Question: I'm having a lot of problems lately because of what seems to be a bug in the <URL> package, primarily due to the fact that registration names are not being considered.
For instance, if I register my classes like this:
'''
var container = new UnityContainer()
.RegisterType<Consumes<Command1>.All, Handler1>("Handler1")
.RegisterType<Consumes<Command1>.All, Handler3>("Handler3");
'''
A few lines later, I use the 'LoadFrom' extension method to get the registered consumers in the container like this:
'''
IServiceBus massTransitBus = ServiceBusFactory.New(_sbc =>
{
_sbc.UseBinarySerializer();
_sbc.UseControlBus();
_sbc.ReceiveFrom("msmq://localhost/MyQueue");
_sbc.UseMsmq(_x =>
{
_x.UseSubscriptionService("msmq://localhost/mt_subscriptions");
_x.VerifyMsmqConfiguration();
});
_sbc.Subscribe(_s => _s.LoadFrom(container));
});
'''
What happens is that my handlers are never called when the associated messages hit the bus.
After pondering for a while, I decided to take a look at the implementation and it became clear why this happens:
This is the main code inside the 'LoadFrom' method:
'''
public static void LoadFrom(this SubscriptionBusServiceConfigurator configurator, IUnityContainer container)
{
IList<Type> concreteTypes = FindTypes<IConsumer>(container, x => !x.Implements<ISaga>());
if (concreteTypes.Count > 0)
{
var consumerConfigurator = new UnityConsumerFactoryConfigurator(configurator, container);
foreach (Type concreteType in concreteTypes)
consumerConfigurator.ConfigureConsumer(concreteType);
}
...
}
'''
Notice that it only finds the types and does not pass any information of the names forward. This is the 'FindTypes<T>' implementation:
'''
static IList<Type> FindTypes<T>(IUnityContainer container, Func<Type, bool> filter)
{
return container.Registrations
.Where(r => r.MappedToType.Implements<T>())
.Select(r => r.MappedToType)
.Where(filter)
.ToList();
}
'''
After a few indirections, it all comes down to this single line, inside the 'UnityConsumerFactory<T>' class, that actually creates the instance of the consumer:
'''
var consumer = childContainer.Resolve<T>();
'''
This absolutely will not work with Unity when there are multiple registrations, because the only way to register (and then resolve) multiple implementations in Unity is to give them a name on the 'RegisterType' call and later on specifying this name on the 'Resolve' call.
Perhaps I'm missing something completely basic in all this and the error is on my part? The source for the MassTransit Unity components can be found <URL>. I did not look into the code for the other containers because I'm not familiar with them, but I assume this has been handled in some way? I think having more than one consumer for the same message type inside the same container is actually quite common.
In this particular case, it would be better to pass along not only the 'Type' from the registration in the container, but also the Name used for the registration.
Well the problem is a bit more clear now that Travis took the time to explain it. I should have noticed it earlier.
It seems I should be registering the types directly for they to be correctly resolved inside the factory, like this:
'''
var container = new UnityContainer()
.RegisterType<Handler1>()
.RegisterType<Handler3>();
'''
With this approach, I can also omit the registration name, since now their build keys inside the container are different.
Well, this would work perfectly if this was our real scenario, but it isn't. Let me explain what exactly we are doing:
Before we started using MassTransit, we already had an interface used for the command pattern, called 'ICommandHandler<TCommand>', where 'TCommand' is a base model for commands in the system. When we started considering the use of a service bus, it was clear from the get go that it should be possible to switch later on to another service bus implementation without much hassle. With that in mind, I proceeded to create an abstraction over our commanding interface to behave like one of the consumers that MT expects. This is what I came up with:
'''
public class CommandHandlerToConsumerAdapter<T> : Consumes<T>.All
where T : class, ICommand
{
private readonly ICommandHandler<T> _commandHandler;
public CommandHandlerToConsumerAdapter(ICommandHandler<T> commandHandler)
{
_commandHandler = commandHandler;
}
public void Consume(T _message)
{
_commandHandler.Handle(_message);
}
}
'''
It's a very simple adapter class. It receives an 'ICommandHandler<T>' implementation and makes it behave like a 'Consumes<T>.All' instance. It was unfortunate that <URL>, since we did not have that constraint on our commands, but that was a small inconvenience, and we proceeded to add the 'where T : class' constraint to our interfaces.
Then, since our handler interfaces were already registered in the container, it would be a matter of registering the MT interface with this adapter implementation and letting the container inject the real implementations over it. For instance, a more realistic example (taken straight from our code base):
'''
.RegisterType<ICommandHandler<ApplicationInstallationCommand>, CommandRecorder>("Recorder")
.RegisterType<ICommandHandler<ApplicationInstallationCommand>, InstallOperation>("Executor")
.RegisterType<Consumes<ApplicationInstallationResult>.All, CommandHandlerToConsumerAdapter<ApplicationInstallationResult>>()
.RegisterType<Consumes<ApplicationInstallationCommand>.All, CommandHandlerToConsumerAdapter<ApplicationInstallationCommand>>
("Recorder", new InjectionConstructor(new ResolvedParameter<ICommandHandler<ApplicationInstallationCommand>>("Recorder")))
.RegisterType<Consumes<ApplicationInstallationCommand>.All, CommandHandlerToConsumerAdapter<ApplicationInstallationCommand>>
("Executor", new InjectionConstructor(new ResolvedParameter<ICommandHandler<ApplicationInstallationCommand>>("Executor")))
'''
The named registrations there are a bit convoluted but required, since we now have two consumers for the same message. Although not as clean as we hoped, we could live with that since this promotes a huge decoupling of our code from MassTransit specific logic: the adapter class is in a separate assembly, referenced ONLY by the final layer in the system, for container registration purposes. That seems like a very nice idea, but is confirmed unsupported now by the lookup logic behind the container integration classes.
Notice that I'm unable to register the concrete classes here, since there is a generic adapter class in the middle.
After following Travis' advice, I tried this simple code which also does not work (I fail to see why, as it seems perfectly valid). It's an explicit consumer factory registration without any automatic container integration:
'''
_sbc.Consume(() => container.resolve<Consumes<ApplicationInstallationCommand>.All>("Recorder"))
'''
That resolve call correctly gives me the previously registered 'CommandHandlerToConsumerAdapter<ApplicationInstallationCommand>' instance, which implements the 'Consumes<ApplicationInstallationCommand>.All', which in turn should be one of THE base interfaces supported. Publishing an 'ApplicationInstallationCommand' right after this does nothing, as if the handler was invalid or something similar.
This works though:
'''
_sbc.Consume(() => (CommandHandlerToConsumerAdapter<ApplicationInstallationCommand>) container.resolve<Consumes<ApplicationInstallationCommand>.All>("Recorder"))
'''
It is clear that something deep down in the API is handling the compile type in a non generic way of sorts, instead of basing itself on the generic interface.
I mean... it is workable with this but the registration code is getting convoluted for no apparent reason (due to what I would consider as 'non-standard implementation details' on MT's part). Maybe I'm just grasping at straws here? Perhaps this all boils down to 'why does MT not accept it's own, already generic, interface?' Why does it need the concrete type at compile time to see that it is a message handler even though the instance that I'm passing to it is typed as 'Consumes<X>.All', also at compile time?
After discussing with Travis below, I decided to drop the UnityIntegration assembly completely and go with standalone 'Consumer' calls on the subscription.
I've created a small extension class in our MassTransit specific assembly to facilitate things:
'''
public static class CommandHandlerEx
{
public static CommandHandlerToConsumerAdapter<T> ToConsumer<T>(this ICommandHandler<T> _handler)
where T : class, ICommand
{
return new CommandHandlerToConsumerAdapter<T>(_handler);
}
}
'''
And finally registered the handlers like this:
'''
var container = new UnityContainer()
.RegisterType<ICommandHandler<ApplicationInstallationCommand>, CommandRecorder>("Recorder")
.RegisterType<ICommandHandler<ApplicationInstallationCommand>, InstallOperation>("Executor");
IServiceBus massTransitBus = ServiceBusFactory.New(_sbc =>
{
_sbc.UseBinarySerializer();
_sbc.UseControlBus();
_sbc.ReceiveFrom("msmq://localhost/MyQueue");
_sbc.UseMsmq(_x =>
{
_x.UseSubscriptionService("msmq://localhost/mt_subscriptions");
_x.VerifyMsmqConfiguration();
});
_sbc.Subscribe(RegisterConsumers);
});
private void RegisterConsumers(SubscriptionBusServiceConfigurator _s)
{
_s.Consumer(() => container.Resolve<ICommandHandler<ApplicationInstallationCommand>>("Recorder").ToConsumer());
_s.Consumer(() => container.Resolve<ICommandHandler<ApplicationInstallationCommand>>("Executor").ToConsumer());
}
'''
After using the whole day yesterday to try working things out, I strongly suggest that you stay away from the container extension assemblies if you want expected behavior out of the container and/or if you want to customize the classes etc (like I did to decouple our messaging classes from MT specific code) for 2 main reasons:
1. The logic in the extensions traverse the registrations in the container to find the consumer classes. This is, in my opinion, terrible design. If something wants an implementation from the container, it should just call Resolve or ResolveAll on it's interface (or their equivalent in non Unity terms), without caring for what exactly is registered and what their concrete types are. This can have serious consequences with code that assumes the container can return types that were not explicitly registered. Luckily it's not the case with these classes, but we do have a container extension that automatically creates decorator types based on the build key, and they don't need to be explicitly registered on the container.
2. The consumer registration uses the MappedToType property on the ContainerRegistration instance to call Resolve on the container. This is just completely wrong on any situation, not just in MassTransit's context. Types in Unity are either registered as a mapping (like in the excerpts above, with a From and To component) or directly as a single concrete type. In BOTH cases the logic should use the RegisteredType type to resolve from the container. The way it works now is that, if you happen to register the handlers with their interfaces, MT will completely bypass your registration logic and call resolve on the concrete type instead, which works in Unity out of the box, possibly causing unpredictable behavior because you think it should be a singleton like you registered but it ends up being a transient object (the default) instead, for instance.
Looking back at it now I can see it was much more complicated that I originally believed. There was quite a bit of learning in the process too, so that's good.
Yesterday I decided to refactor the whole adapter approach a bit before making the final checkin. I went with MassTransit's interface pattern to create my adapters too, because I think that is a very nice and clean syntax.
Here is the result:
'''
public sealed class CommandHandlerToConsumerAdapter<T>
where T : class, ICommand
{
public sealed class All : Consumes<T>.All
{
private readonly ICommandHandler<T> m_commandHandler;
public All(ICommandHandler<T> _commandHandler)
{
m_commandHandler = _commandHandler;
}
public void Consume(T _message)
{
m_commandHandler.Handle(_message);
}
}
}
'''
Unfortunatelly this breaks MassTransit's code because of an unhandled exception on a utility method in the referenced Magnum library, on an extension method called 'ToShortTypeName'.
Here is the exception:

> at System.String.Substring(Int32 startIndex, Int32 length)
at Magnum.Extensions.ExtensionsToType.ToShortTypeName(Type type)
at MassTransit.Pipeline.Sinks.ConsumerMessageSink'2.<>c__DisplayClass1.<Selector>b__0(IConsumeContext'1 context) in d:\BuildAgent-02\worka063b4295dfc097\src\MassTransit\Pipeline\Sinks\ConsumerMessageSink.cs:line 51
at MassTransit.Pipeline.Sinks.InboundConvertMessageSink'1.<>c__DisplayClass2.<>c__DisplayClass4.b__1(IConsumeContext x) in d:\BuildAgent-02\worka063b4295dfc097\src\MassTransit\Pipeline\Sinks\InboundConvertMessageSink.cs:line 45
at MassTransit.Context.ServiceBusReceiveContext.DeliverMessageToConsumers(IReceiveContext context) in d:\BuildAgent-02\worka063b4295dfc097\src\MassTransit\Context\ServiceBusReceiveContext.cs:line 162
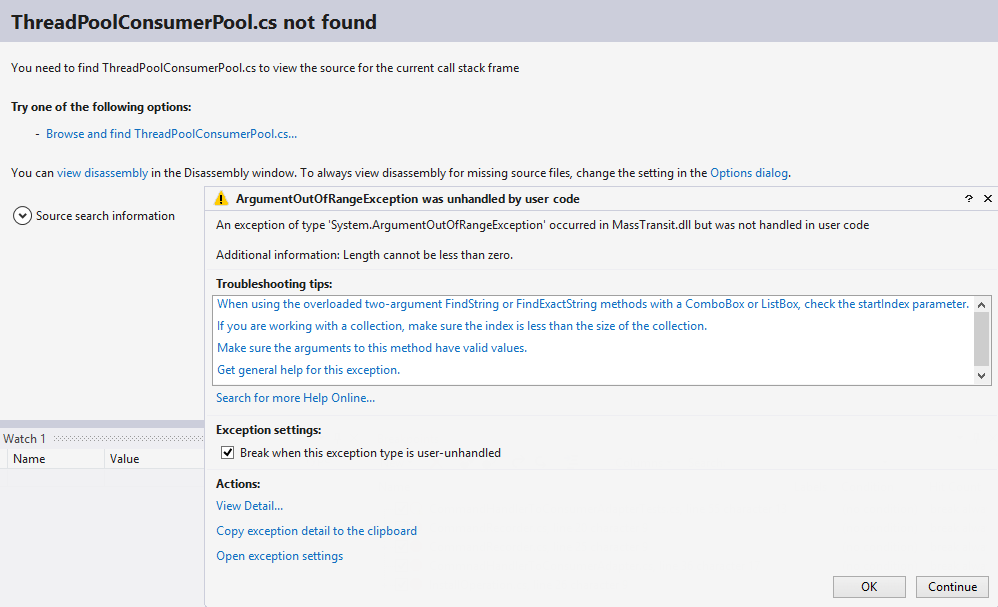
Answer: While I don't know the Unity integration, with all the containers, you must register your consumers as the concrete type in the container and not the 'Consumes<>' interfaces. I assume it's just 'RegisterType<Handler1, Handler1>()' but I'm not totally sure on that.
If you don't like the 'LoadFrom' extension for your container, you don't need to use it anyways. You can always just resolve the consumers yourself and register them via '_sbc.Consume(() => container.resolve<YourConsumerType>())' in the configuration instead. The 'LoadFrom' extension is just a convince for people who are using the container in a common way.
The following code works, which is using the container the way I would expect, without knowing your domain more, one to use it. If you want to understand how messages are bound a little bit better, I'd suggest using RabbitMQ because you can easily see where things end up by fallowing the exchange bindings. At this point, this is well beyond a SO question, I'd bring this to the mailing list if you have anything further.
'''
using System;
using MassTransit;
using Microsoft.Practices.Unity;
namespace MT_Unity
{
class Program
{
static void Main(string[] args)
{
using (var container = new UnityContainer()
.RegisterType<ICommandHandler<MyCommand>, MyCommandHandler>()
.RegisterType<CommandHandlerToConsumerAdapter<MyCommand>>())
using (IServiceBus consumerBus = ServiceBusFactory.New(sbc =>
{
sbc.ReceiveFrom("rabbitmq://localhost/consumer");
sbc.UseRabbitMq();
sbc.Subscribe(s => s.Consumer(() => container.Resolve<CommandHandlerToConsumerAdapter<MyCommand>>()));
}))
using (IServiceBus publisherBus = ServiceBusFactory.New(sbc =>
{
sbc.ReceiveFrom("rabbitmq://localhost/publisher");
sbc.UseRabbitMq();
}))
{
publisherBus.Publish(new MyCommand());
Console.ReadKey();
}
}
}
public class CommandHandlerToConsumerAdapter<T> : Consumes<T>.All where T : class, ICommand
{
private readonly ICommandHandler<T> _commandHandler;
public CommandHandlerToConsumerAdapter(ICommandHandler<T> commandHandler)
{
_commandHandler = commandHandler;
}
public void Consume(T message)
{
_commandHandler.Handle(message);
}
}
public interface ICommand { }
public class MyCommand : ICommand { }
public interface ICommandHandler<T> where T : class, ICommand
{
void Handle(T message);
}
public class MyCommandHandler : ICommandHandler<MyCommand>
{
public MyCommandHandler()
{
}
public void Handle(MyCommand message)
{
Console.WriteLine("Handled MyCommand");
}
}
}
'''